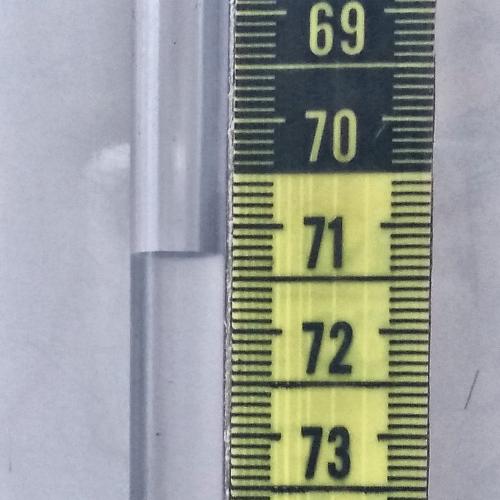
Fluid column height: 71.3 cm